Question: Having a discussion with a co-worker on what is best practice with CSS clear / overflow. Please shut one of us up and explain why one is better than the other.
JOEL'S CODE (using overflow):
'''
<style>
.container { overflow: hidden; }
.one, .two { float: left; width: 50px; height: 50px; background-color: red; }
</style>
<div class="container">
<div class="one"></div>
<div class="two"></div>
</div>
<div class="container">
<div class="one"></div>
<div class="two"></div>
</div>
<div class="container">
<div class="one"></div>
<div class="two"></div>
</div>
<div class="container">
<div class="one"></div>
<div class="two"></div>
</div>
'''
CHRIS' CODE (using clear):
'''
<style>
.clear { clear: both; }
.one, .two { float: left; width: 50px; height: 50px; background-color: red; }
</style>
<div class="container">
<div class="one"></div>
<div class="two"></div>
<div class="clear"></div>
</div>
<div class="container">
<div class="one"></div>
<div class="two"></div>
<div class="clear"></div>
</div>
<div class="container">
<div class="one"></div>
<div class="two"></div>
<div class="clear"></div>
</div>
<div class="container">
<div class="one"></div>
<div class="two"></div>
<div class="clear"></div>
</div>
'''
Both make this image:

Who is right? :)
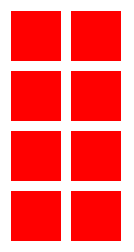
Answer: > If you are in a situation where you always know what the succeeding element is going to be, you can apply the clear: both; value to that element and go about your business. Of course things don't typically work out that way and we need to have more float-clearing tools in our toolbox.
<URL>